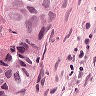
Metastatic tissue present: yes